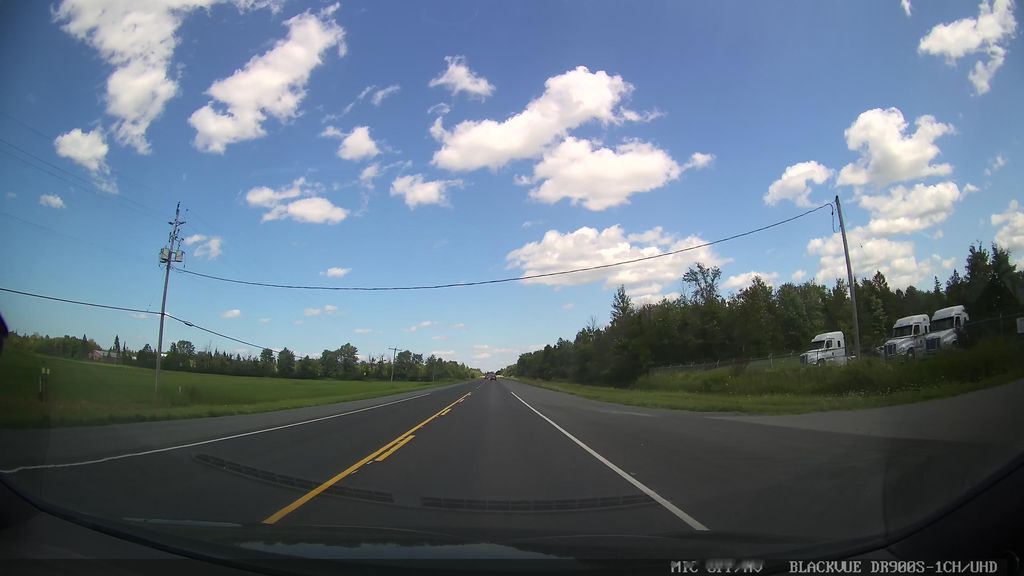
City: ottawa-gatineau